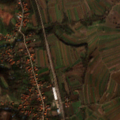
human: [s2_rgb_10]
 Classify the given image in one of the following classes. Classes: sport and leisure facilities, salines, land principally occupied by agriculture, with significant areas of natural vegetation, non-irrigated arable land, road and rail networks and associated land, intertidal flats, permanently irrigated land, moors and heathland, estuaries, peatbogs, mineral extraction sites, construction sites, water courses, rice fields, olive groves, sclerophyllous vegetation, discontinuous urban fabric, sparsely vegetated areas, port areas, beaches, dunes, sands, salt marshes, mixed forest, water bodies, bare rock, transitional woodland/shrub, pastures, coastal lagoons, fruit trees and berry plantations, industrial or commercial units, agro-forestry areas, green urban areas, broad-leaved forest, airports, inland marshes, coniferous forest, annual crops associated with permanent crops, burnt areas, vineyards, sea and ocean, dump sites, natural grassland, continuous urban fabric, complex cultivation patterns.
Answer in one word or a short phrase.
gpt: discontinuous urban fabric, non-irrigated arable land, land principally occupied by agriculture, with significant areas of natural vegetation, broad-leaved forest